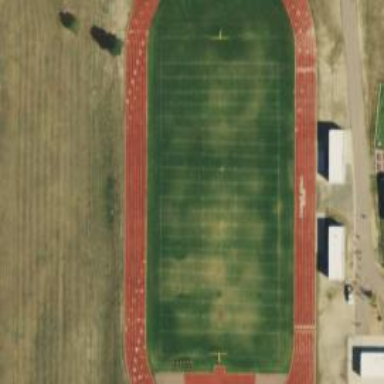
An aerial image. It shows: Grass pitch designated for American football in leisure land area.